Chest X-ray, PA view. Patient: 58 years old, sex F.
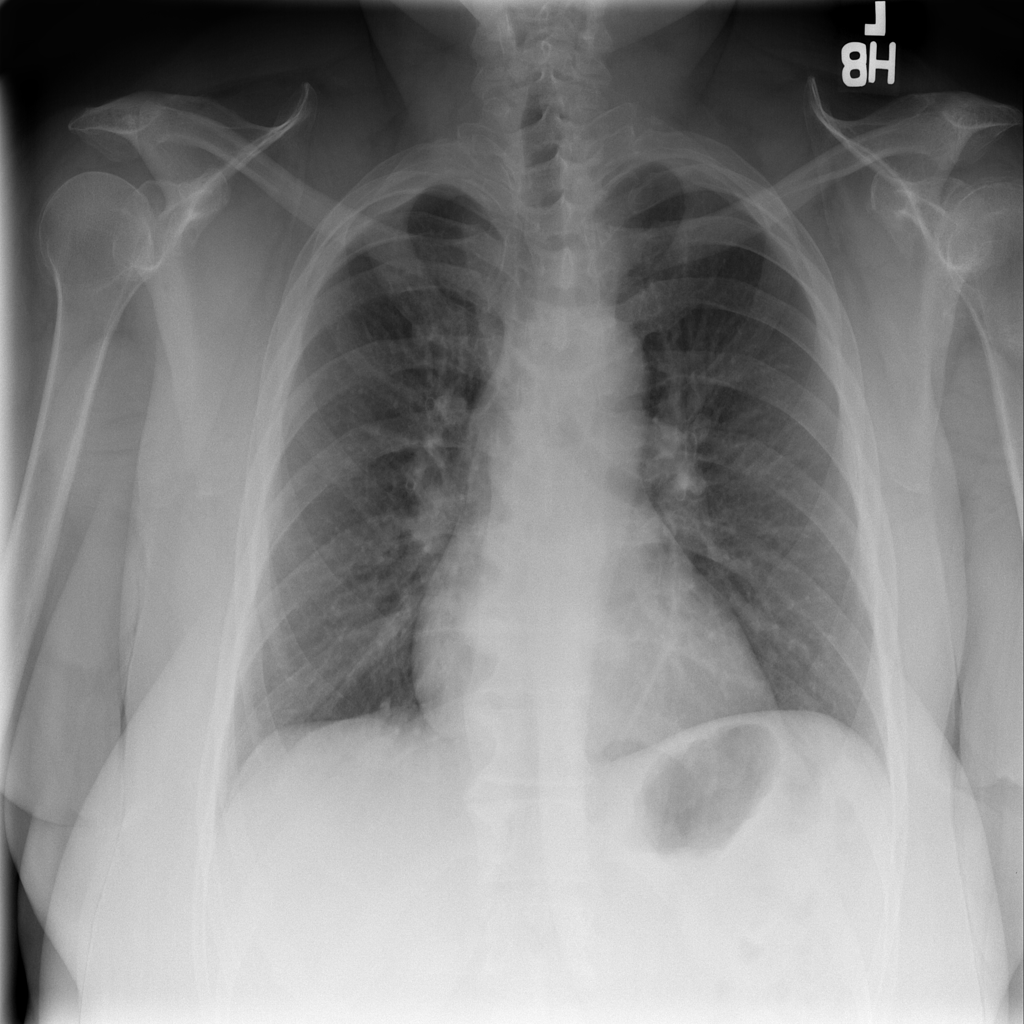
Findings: No Finding